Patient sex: F
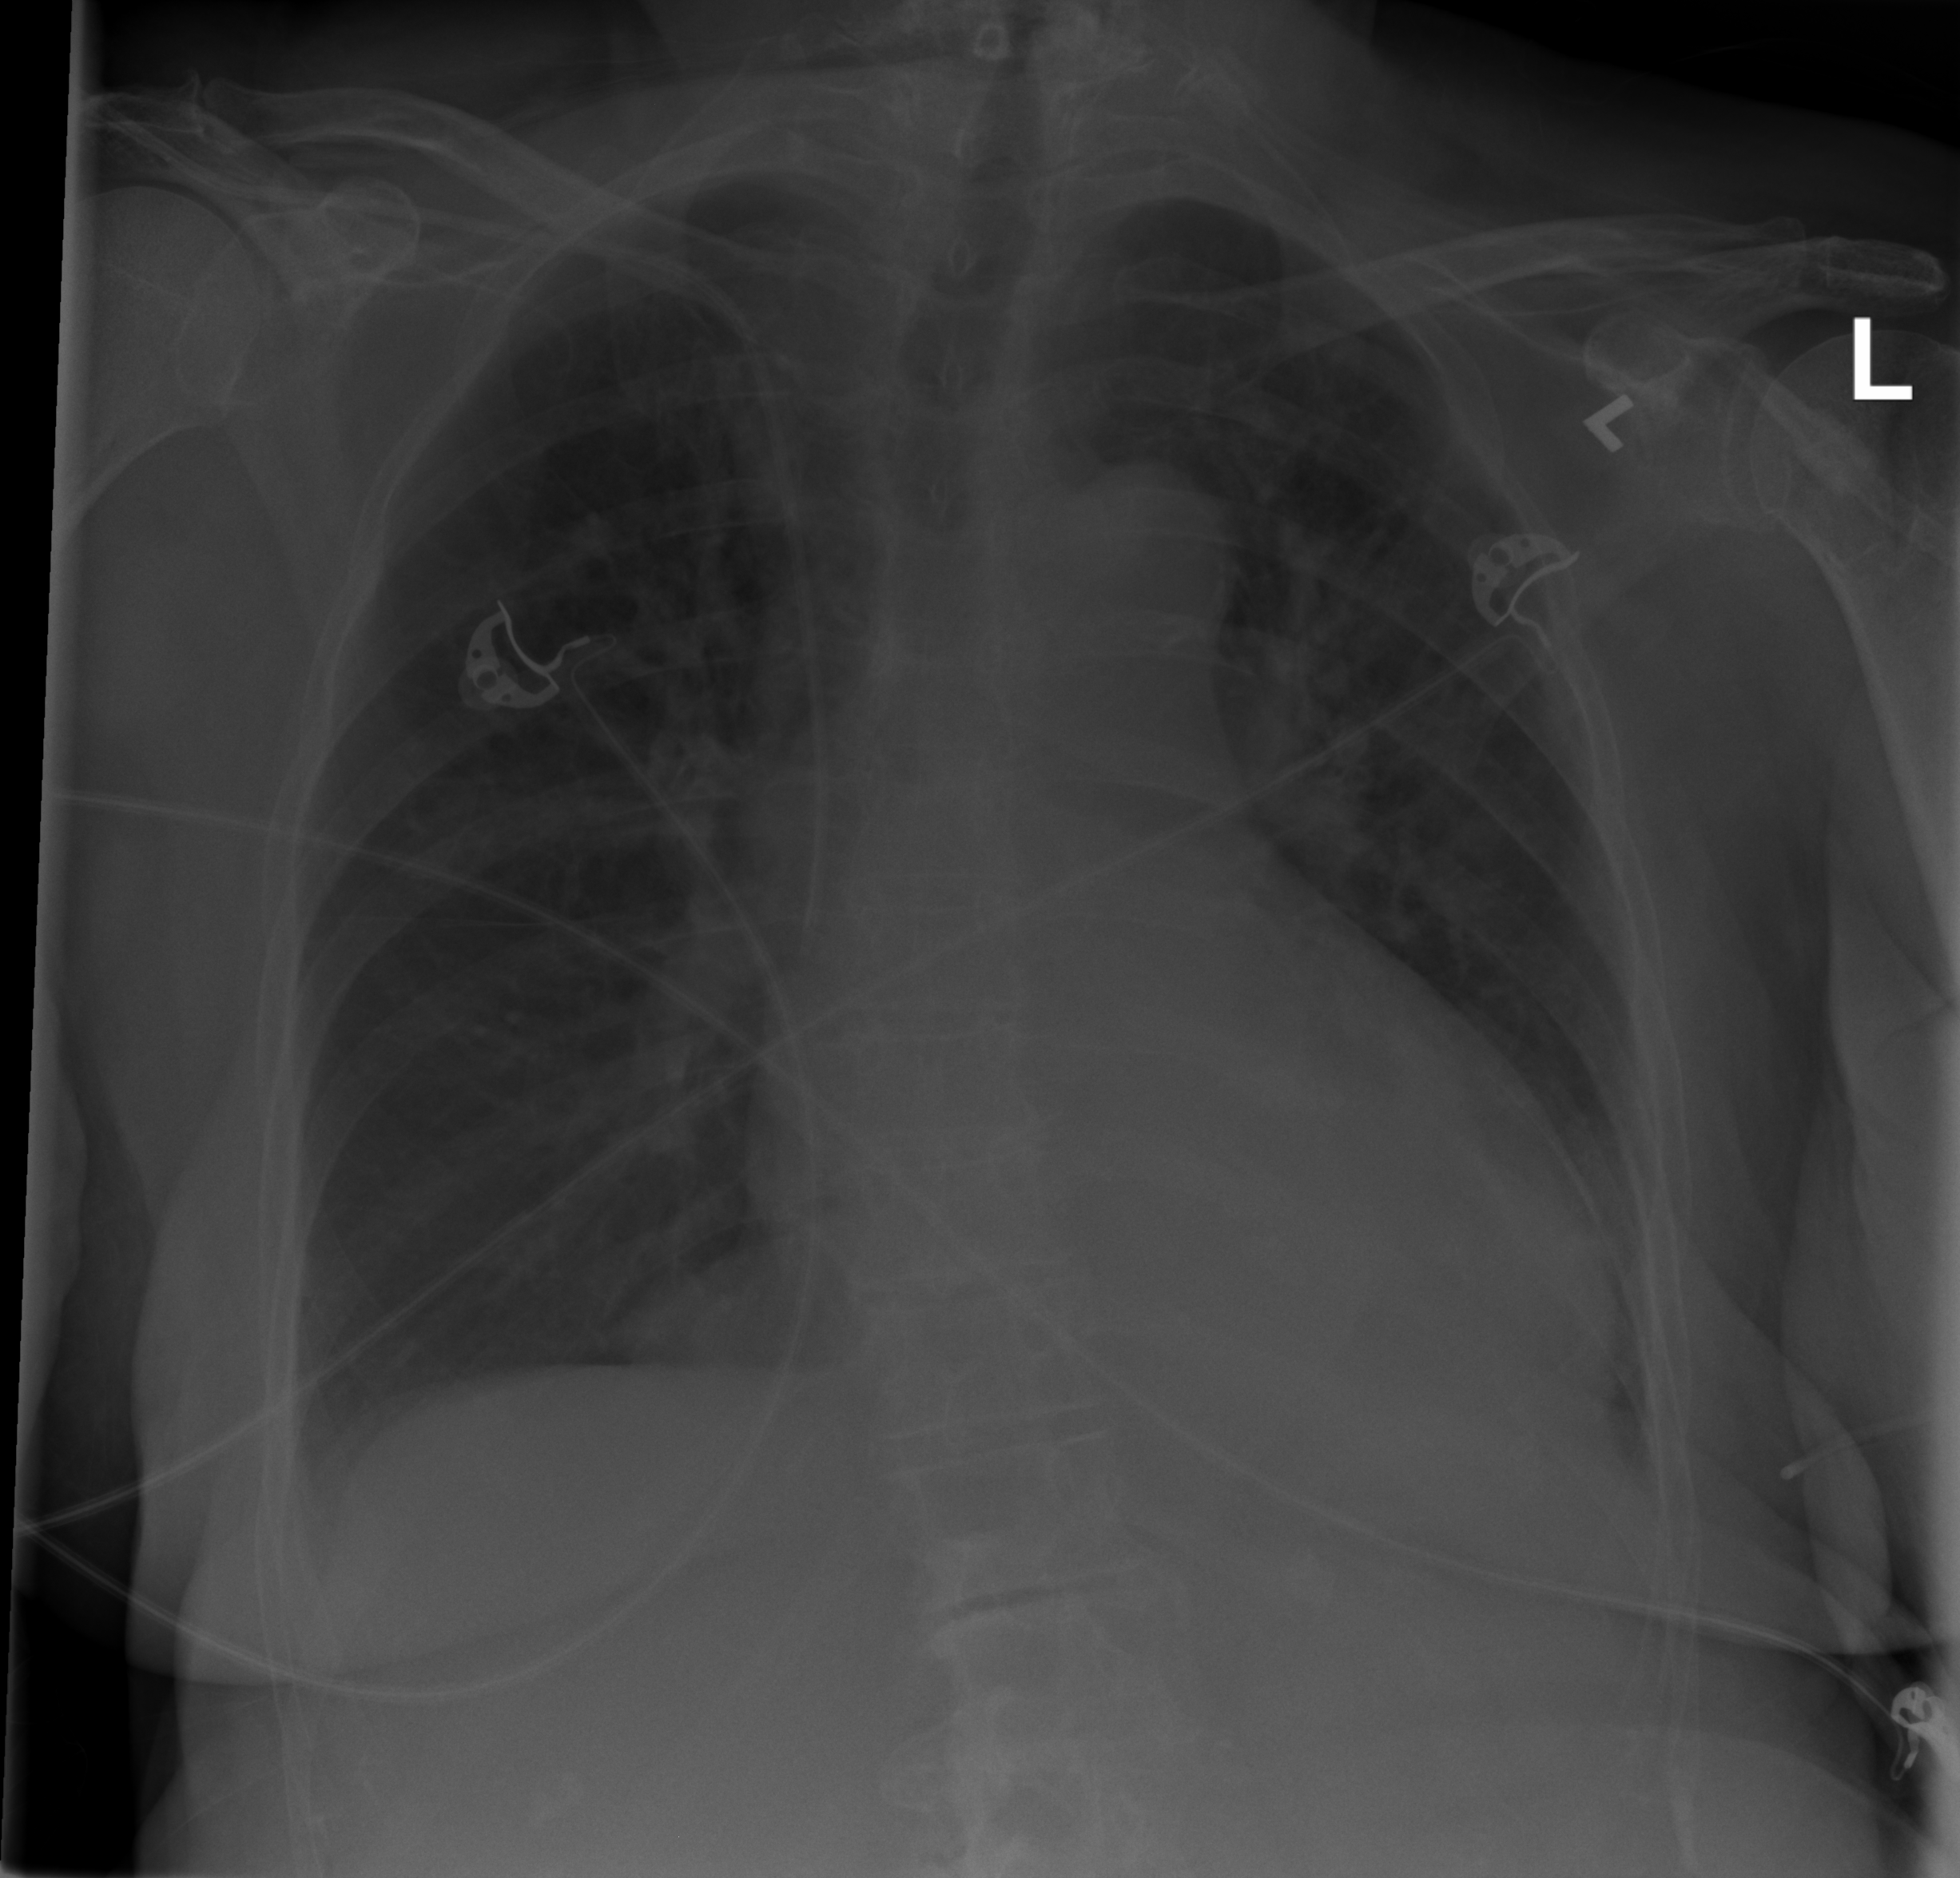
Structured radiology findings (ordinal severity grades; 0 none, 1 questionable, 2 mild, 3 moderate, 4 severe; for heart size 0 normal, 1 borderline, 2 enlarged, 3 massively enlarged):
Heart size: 2
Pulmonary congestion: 2
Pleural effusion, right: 2
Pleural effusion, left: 2
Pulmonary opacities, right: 0
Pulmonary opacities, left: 2
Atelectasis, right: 0
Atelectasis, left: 2